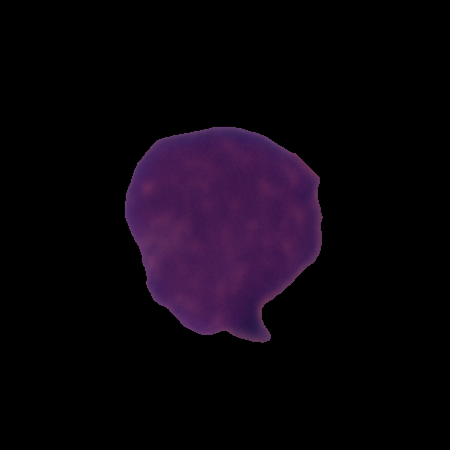
Label: healthy